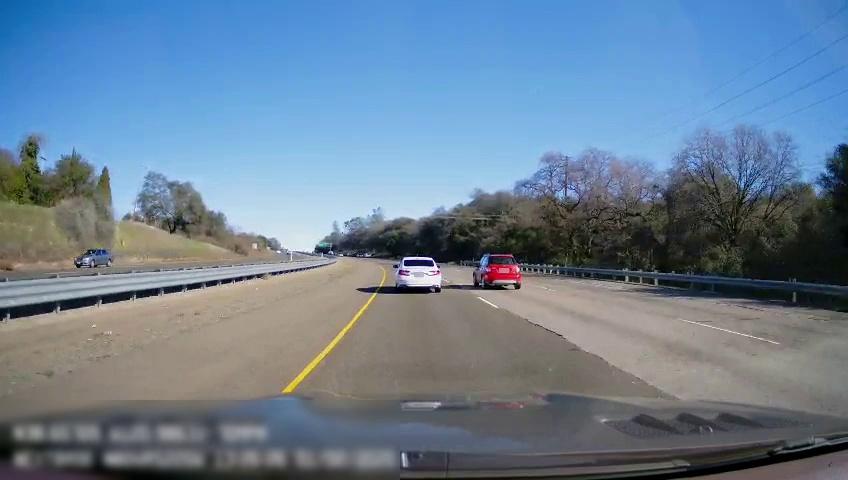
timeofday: Day
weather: Sunny
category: Drivable Space
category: Drivable Space
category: Vehicles | Car
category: Vehicles | Car
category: Vehicles | SUV
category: Lanes | Current Lane
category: Lanes | Current Lane
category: Lanes | Alternate Lane
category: Traffic | Signs